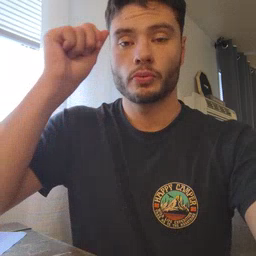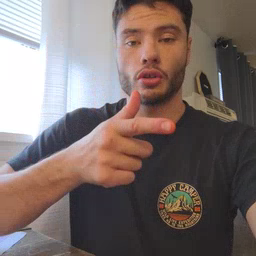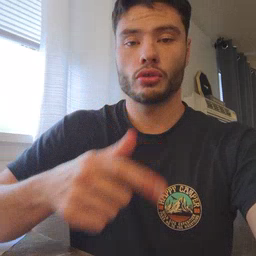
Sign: brother